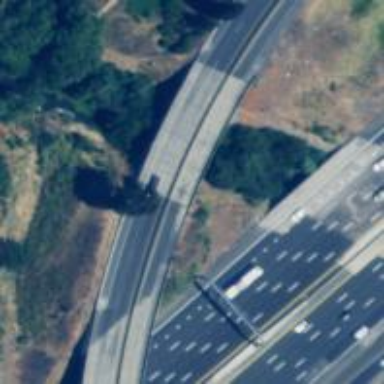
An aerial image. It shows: Viaduct bridge over motorway link.